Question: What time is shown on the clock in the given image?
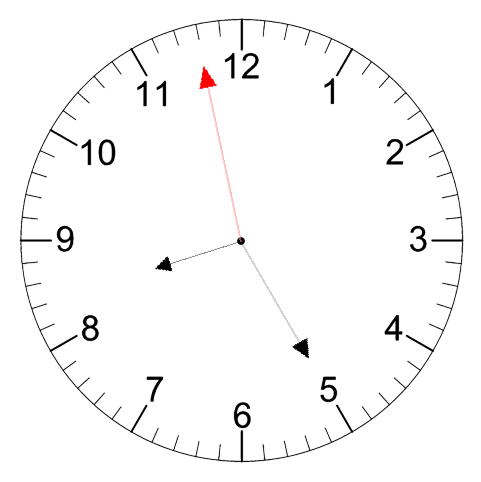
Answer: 08:24:58